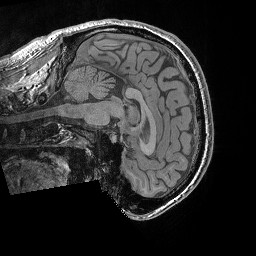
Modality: T1w
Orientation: sagittal
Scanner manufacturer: siemens
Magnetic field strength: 3 T
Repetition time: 0.02 s
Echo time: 0.00492 s